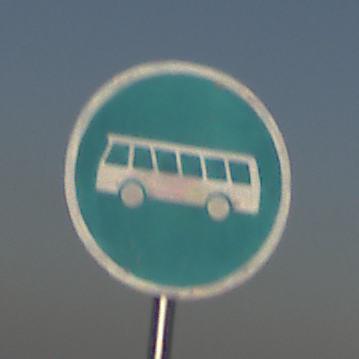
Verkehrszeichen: Busssonderstreifen
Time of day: SunriseSunset
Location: Outdoor (Nature)
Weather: Clear
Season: NotSpecified
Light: Natural